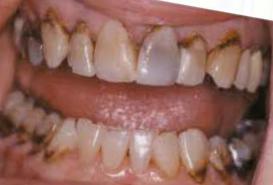
Condition: Tooth Discoloration